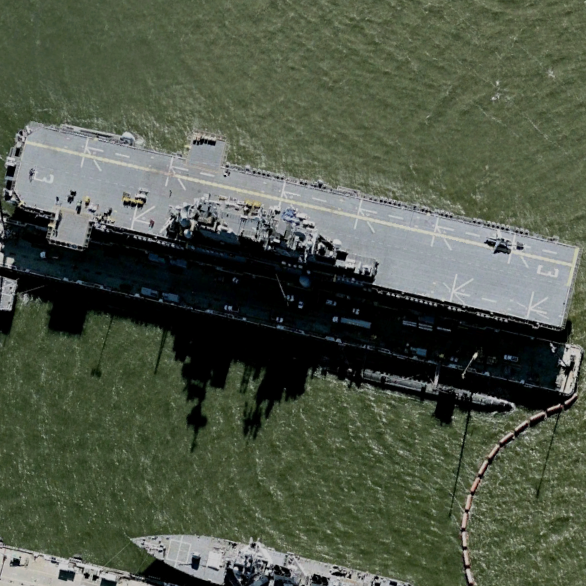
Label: assault